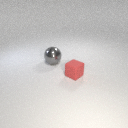
large gray metal sphere to the left of small red rubber cube